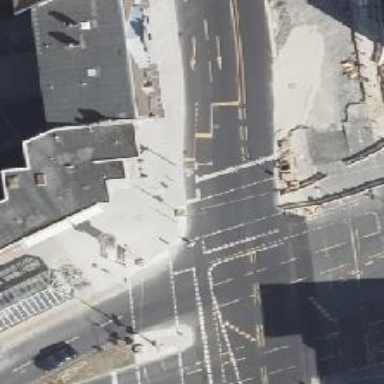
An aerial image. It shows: Road with traffic signals.